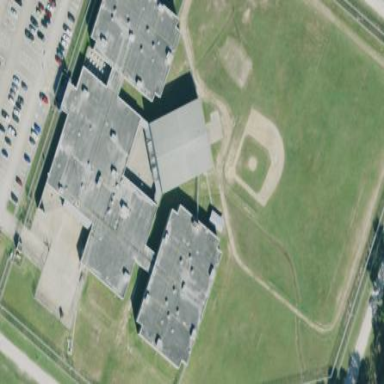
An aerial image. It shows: Prison.